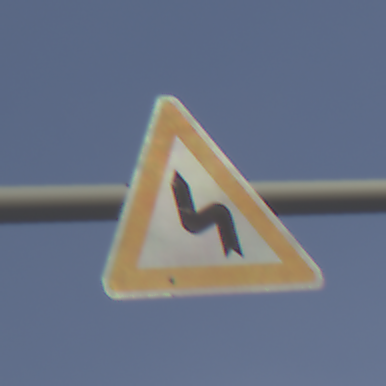
Verkehrszeichen: DoppelkurveZunaechstLinks
Umgebung: Outdoor, Nature
Tageszeit: Midday
Wetter: PartlyCloudy
Licht: Natural
Jahreszeit: NotSpecified
Kontrast: HighContrast